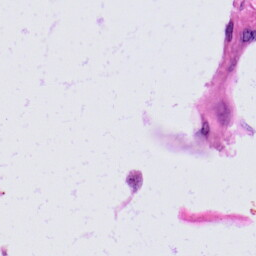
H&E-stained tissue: Skin